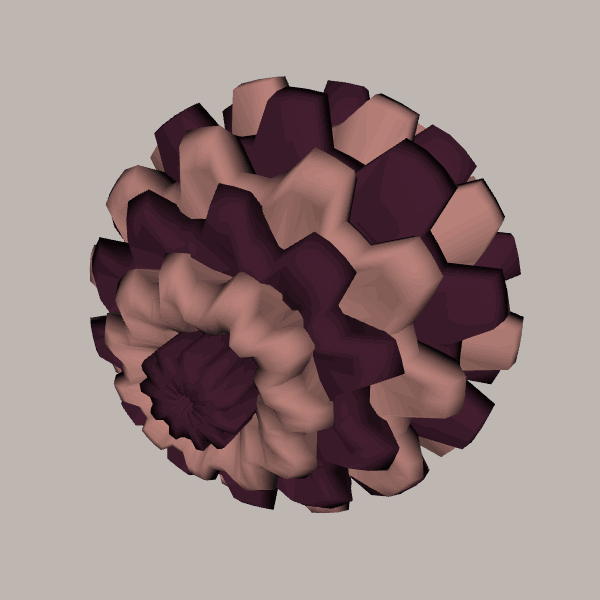
Background: light